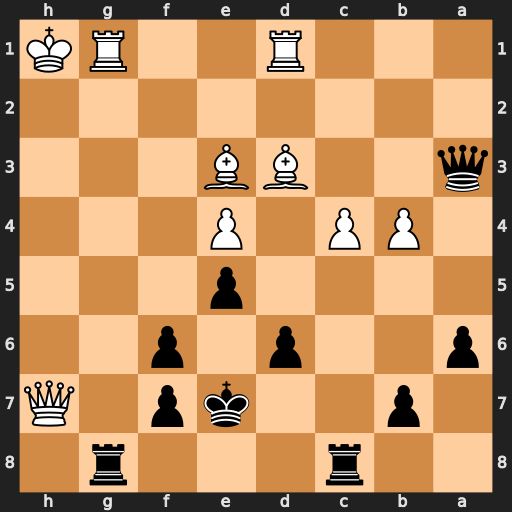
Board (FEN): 2r3r1/1p2kp1Q/p2p1p2/4p3/1PP1P3/q2BB3/8/3R2RK
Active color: b
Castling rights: -
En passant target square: -
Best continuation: Rh8 Qh2 Rxh2+